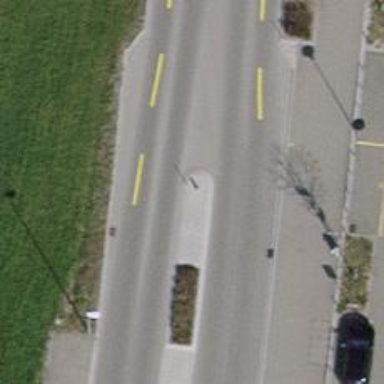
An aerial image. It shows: Bus stop equipped with public transport stop position.